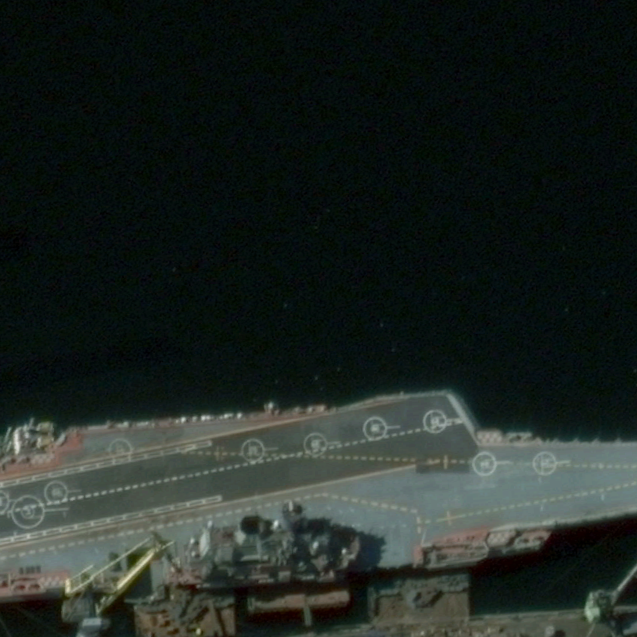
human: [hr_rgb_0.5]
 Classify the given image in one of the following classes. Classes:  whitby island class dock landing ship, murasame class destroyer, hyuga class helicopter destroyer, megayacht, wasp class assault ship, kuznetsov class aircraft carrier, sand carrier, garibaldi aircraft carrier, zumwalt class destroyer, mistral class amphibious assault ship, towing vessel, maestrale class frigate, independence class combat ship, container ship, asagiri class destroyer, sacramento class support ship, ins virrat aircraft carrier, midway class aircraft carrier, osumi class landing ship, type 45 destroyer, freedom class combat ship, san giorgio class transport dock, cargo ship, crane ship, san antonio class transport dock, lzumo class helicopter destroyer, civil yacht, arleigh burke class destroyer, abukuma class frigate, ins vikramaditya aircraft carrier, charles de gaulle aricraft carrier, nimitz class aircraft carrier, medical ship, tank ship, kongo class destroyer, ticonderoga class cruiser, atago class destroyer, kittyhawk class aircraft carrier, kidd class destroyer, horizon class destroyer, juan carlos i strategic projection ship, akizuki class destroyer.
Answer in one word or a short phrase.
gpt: Kuznetsov class aircraft carrier